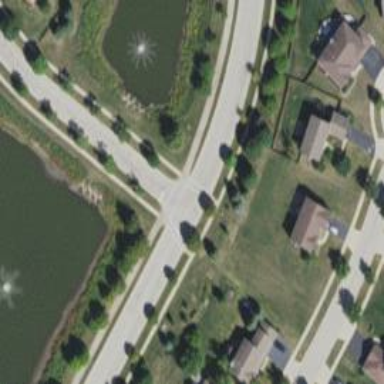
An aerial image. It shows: Road with stop sign.